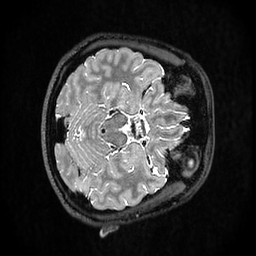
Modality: T2w
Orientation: axial
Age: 22
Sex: male
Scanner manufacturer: ge
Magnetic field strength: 3 T
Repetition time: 3.202 s
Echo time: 0.06589 s